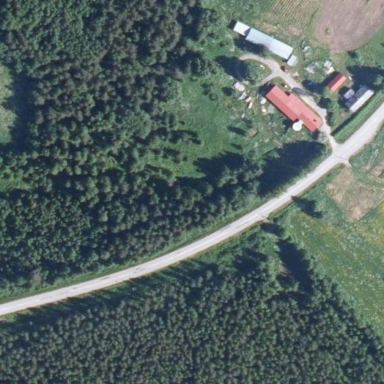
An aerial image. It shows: Farmyard area.